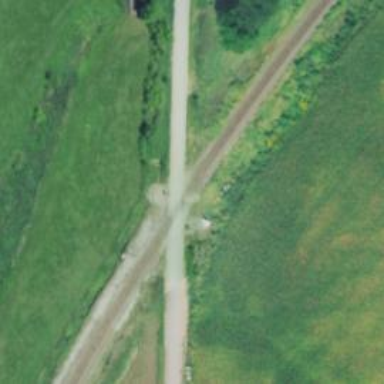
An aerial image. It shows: Railway level crossing.